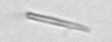
Label: fiber